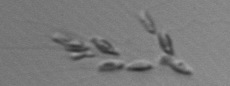
Label: Dinobryon